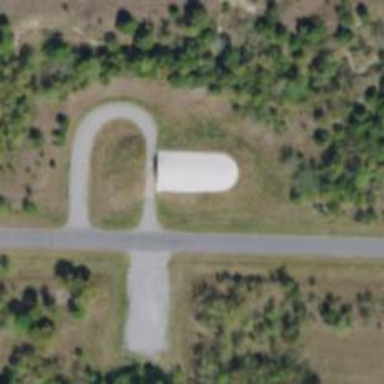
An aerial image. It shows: Military bunker.